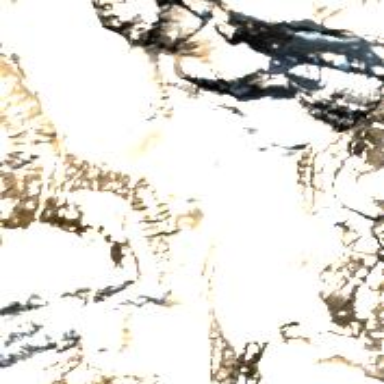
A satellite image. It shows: Stunning view of glacier.